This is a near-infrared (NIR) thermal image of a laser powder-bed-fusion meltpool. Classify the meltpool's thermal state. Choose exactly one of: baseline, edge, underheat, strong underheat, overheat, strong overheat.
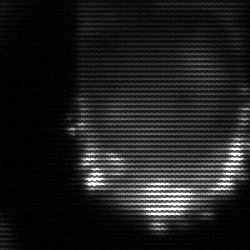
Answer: baseline